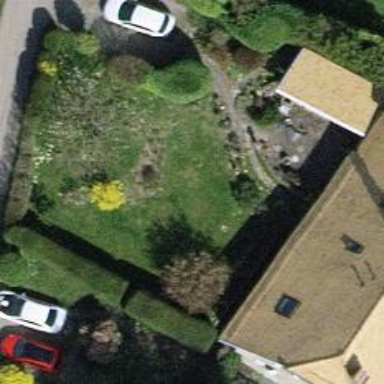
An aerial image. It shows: Residential garden.